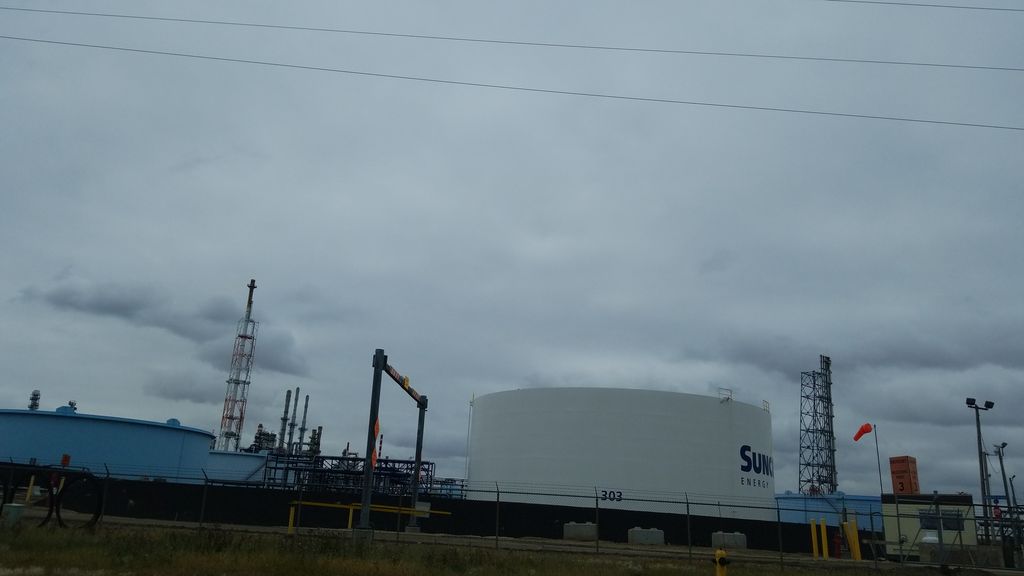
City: edmonton